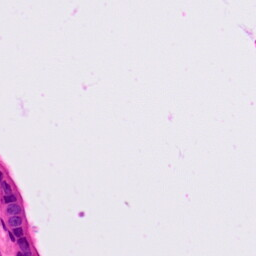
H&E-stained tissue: Lung